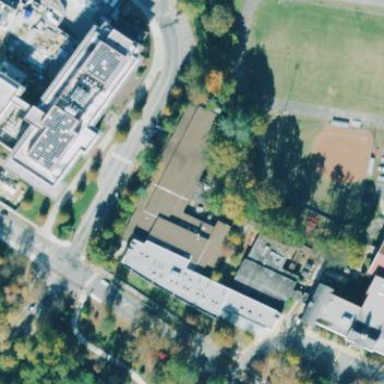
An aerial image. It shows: Close-up view of roof of building.